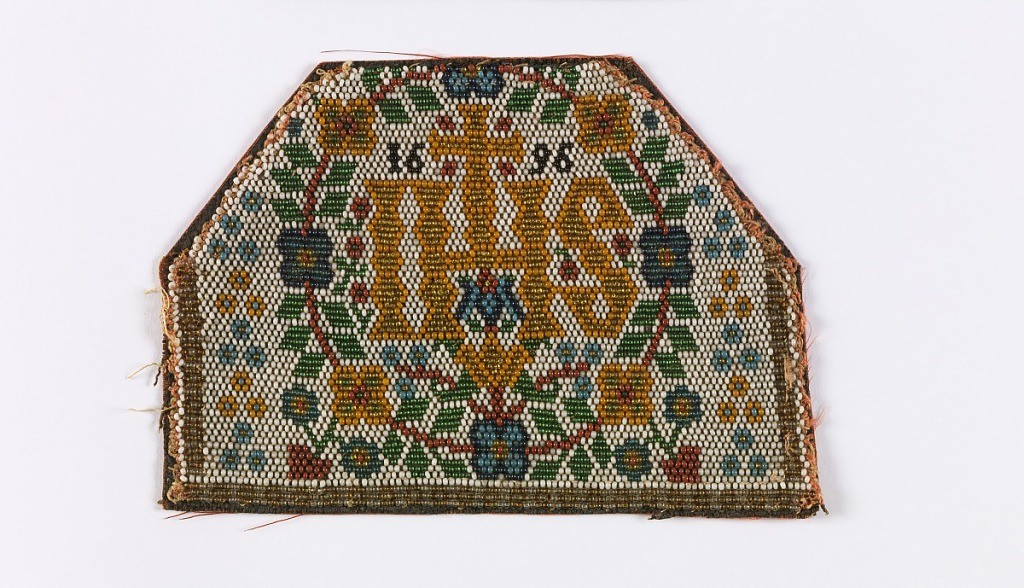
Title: Beadwork panel
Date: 1696
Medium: beads, linen Technique: beads strung according to pattern on linen cord one row at a time, then anchored with red silk around the cord and between each row
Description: Three panels originally made as sides for a beadwork box. The box would have needed several other panels and would have had an irregular shape. Panel C is a rectangle with tulip-like flowers.